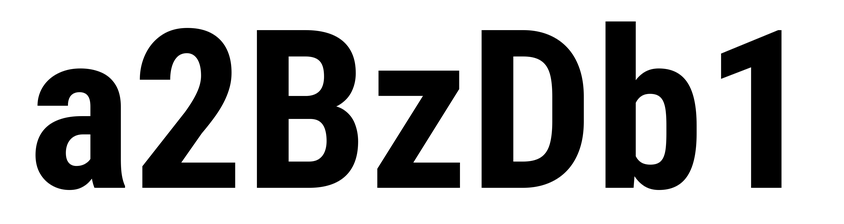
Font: Roboto_Condensed_Bold